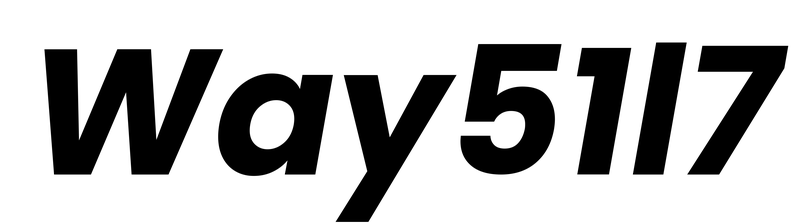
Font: Poppins-BoldItalic